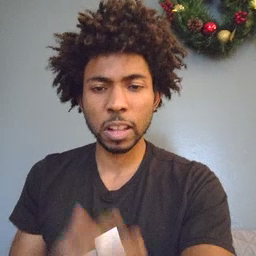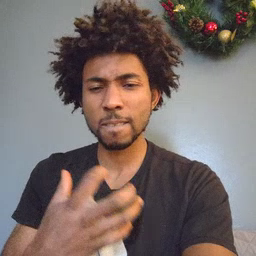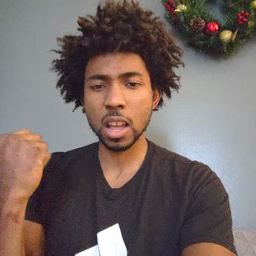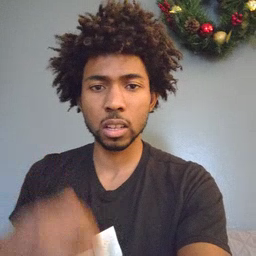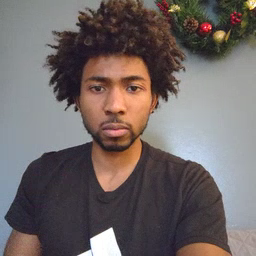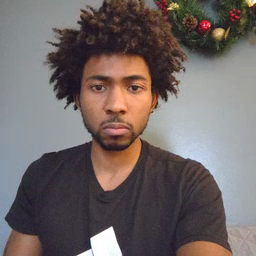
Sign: fast